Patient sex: F
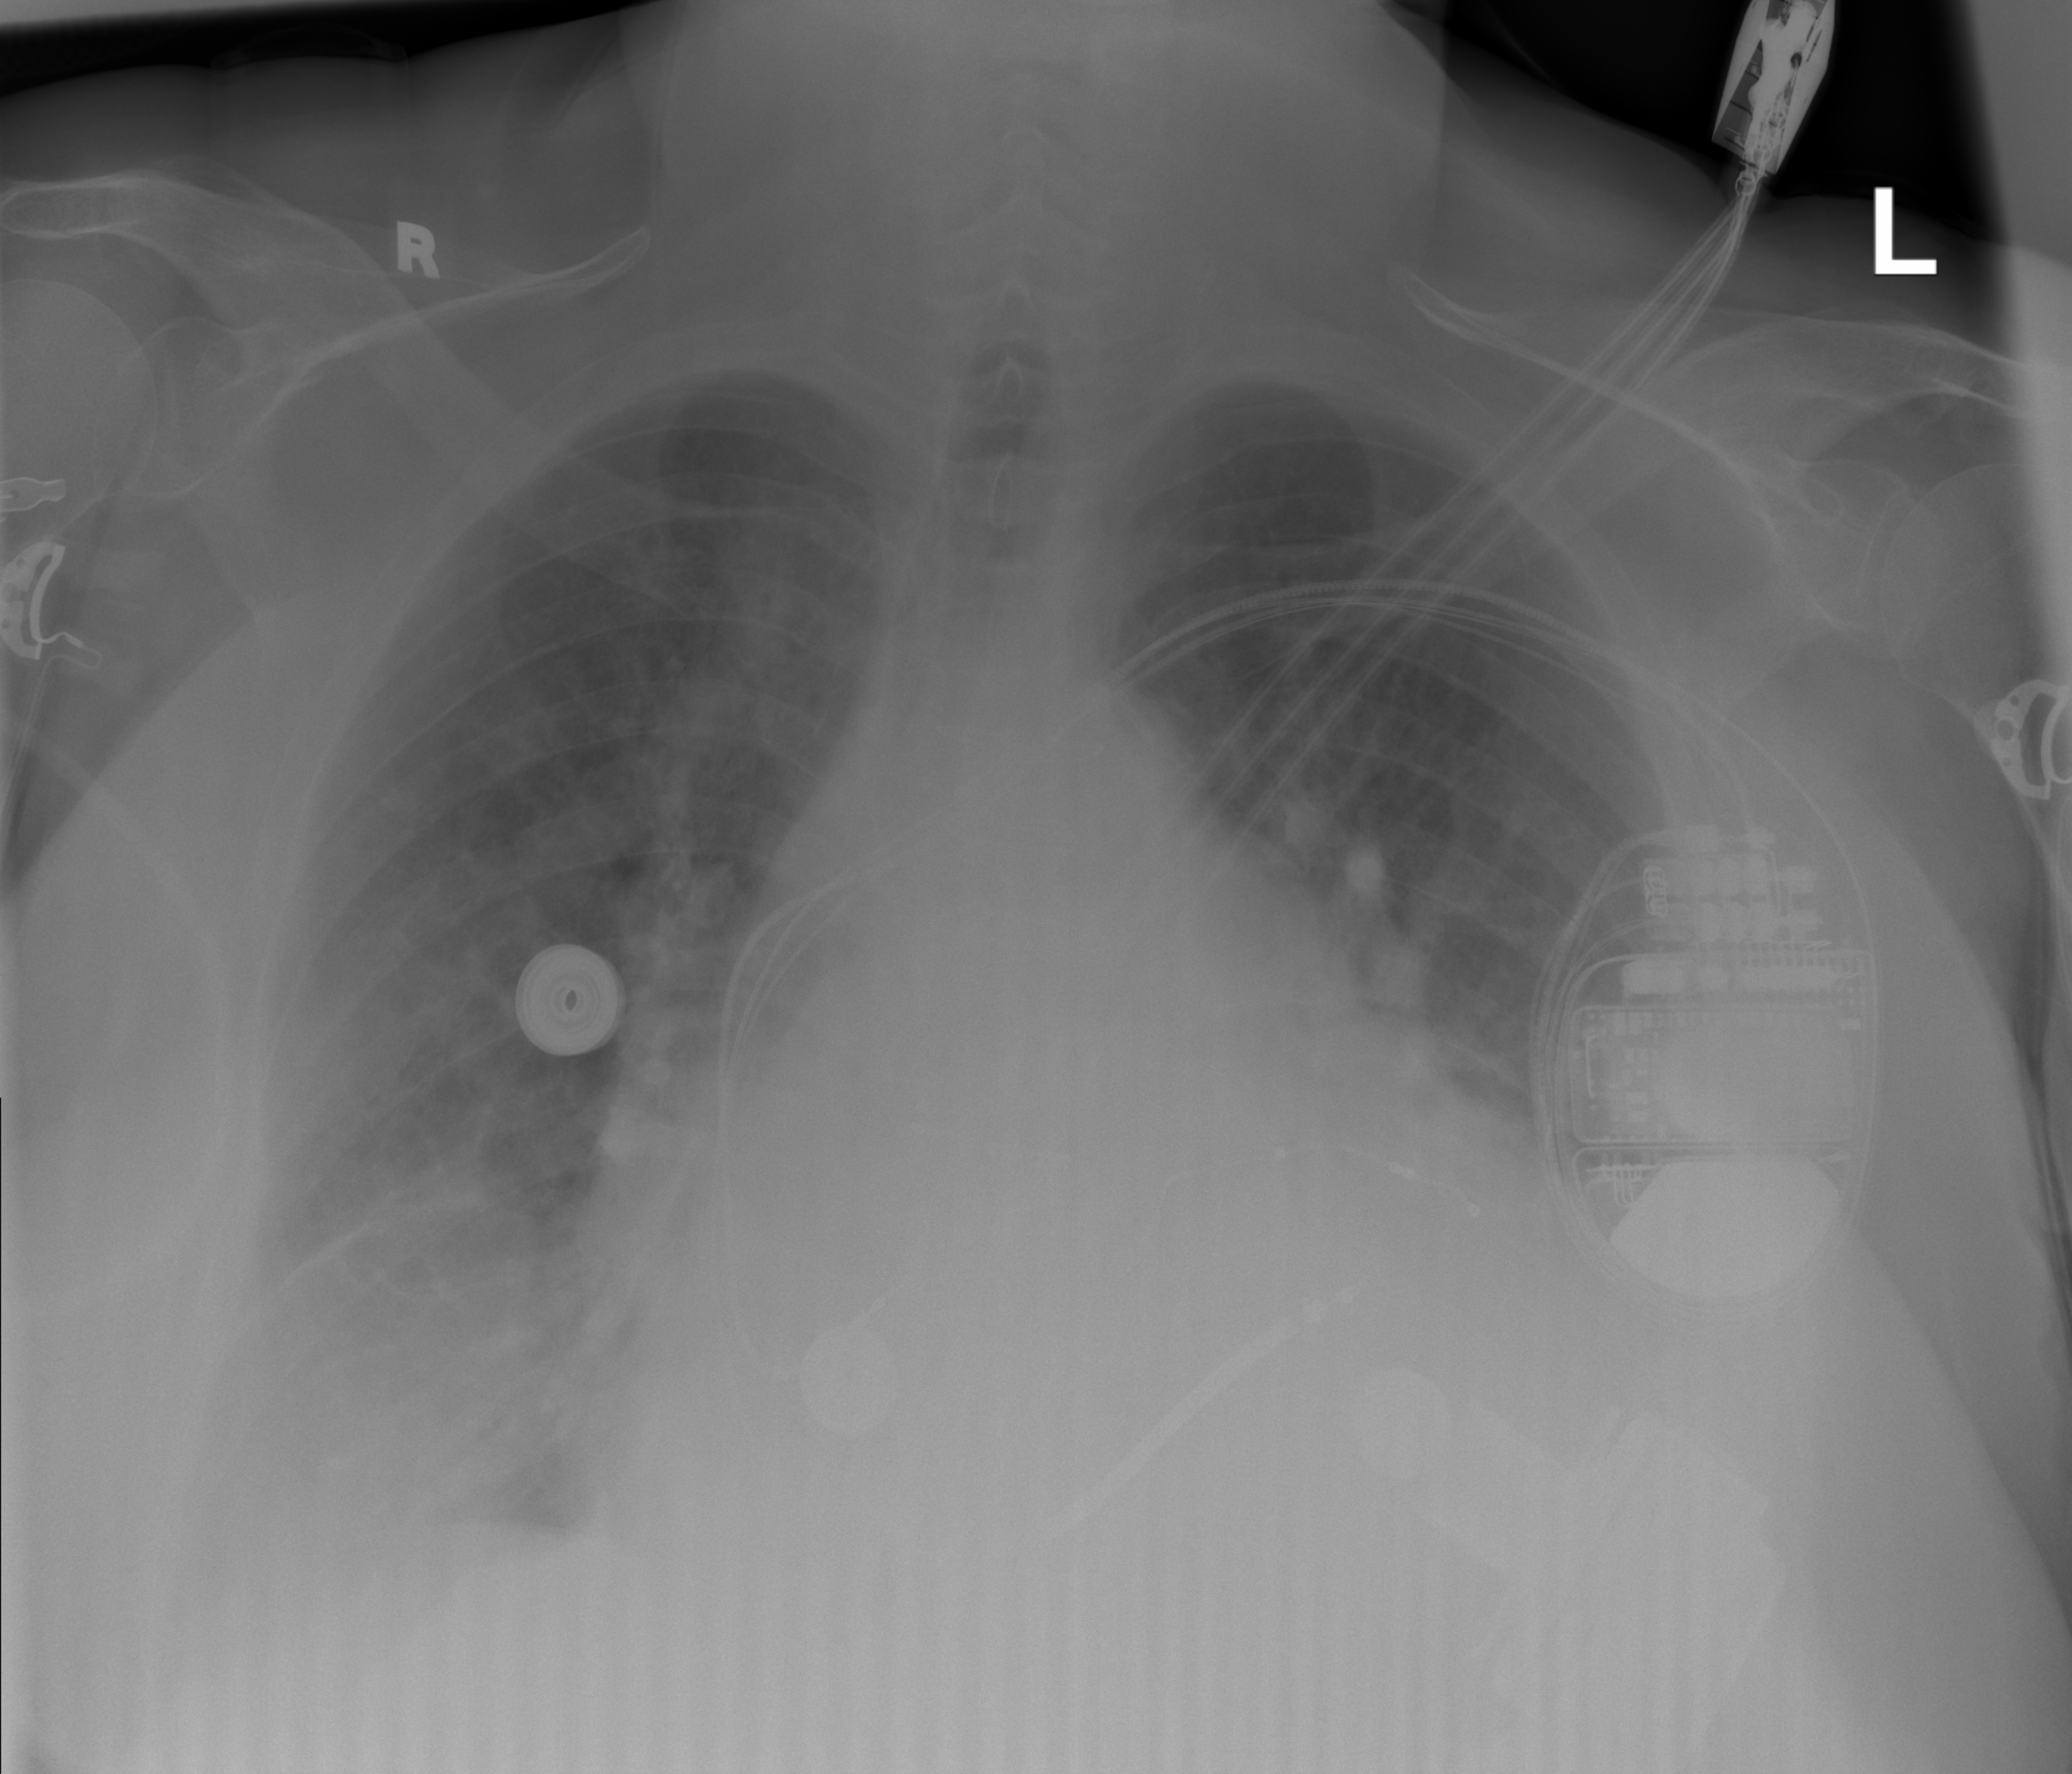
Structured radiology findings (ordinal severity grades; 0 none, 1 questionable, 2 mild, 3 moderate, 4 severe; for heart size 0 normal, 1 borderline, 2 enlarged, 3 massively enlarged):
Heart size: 2
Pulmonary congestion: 3
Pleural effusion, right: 2
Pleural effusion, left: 0
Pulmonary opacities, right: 2
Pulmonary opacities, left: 0
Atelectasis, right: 3
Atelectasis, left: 2